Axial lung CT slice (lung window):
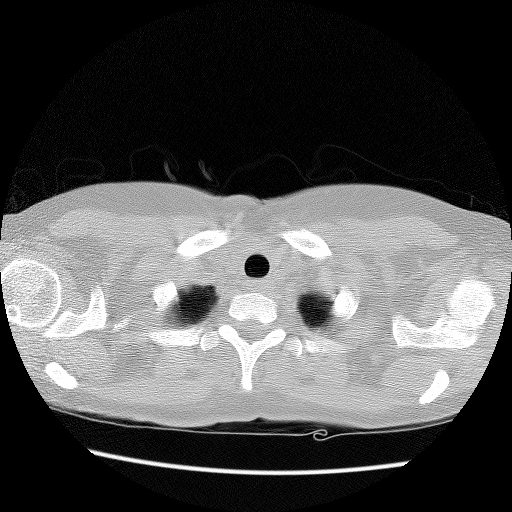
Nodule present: no